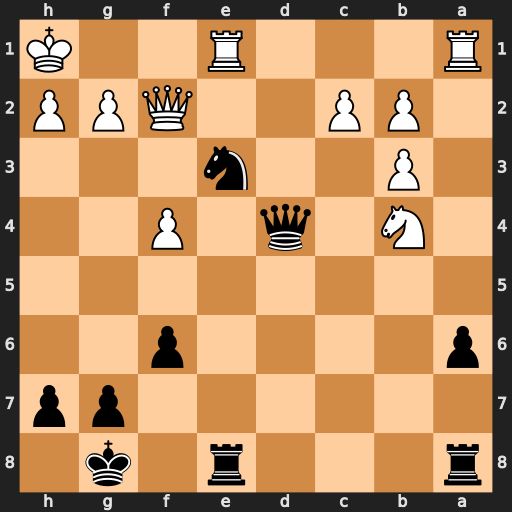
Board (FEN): r3r1k1/6pp/p4p2/8/1N1q1P2/1P2n3/1PP2QPP/R3R2K
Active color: b
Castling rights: -
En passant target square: -
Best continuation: Nd1 Rxe8+ Rxe8